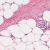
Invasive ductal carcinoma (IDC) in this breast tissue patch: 0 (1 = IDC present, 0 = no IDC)